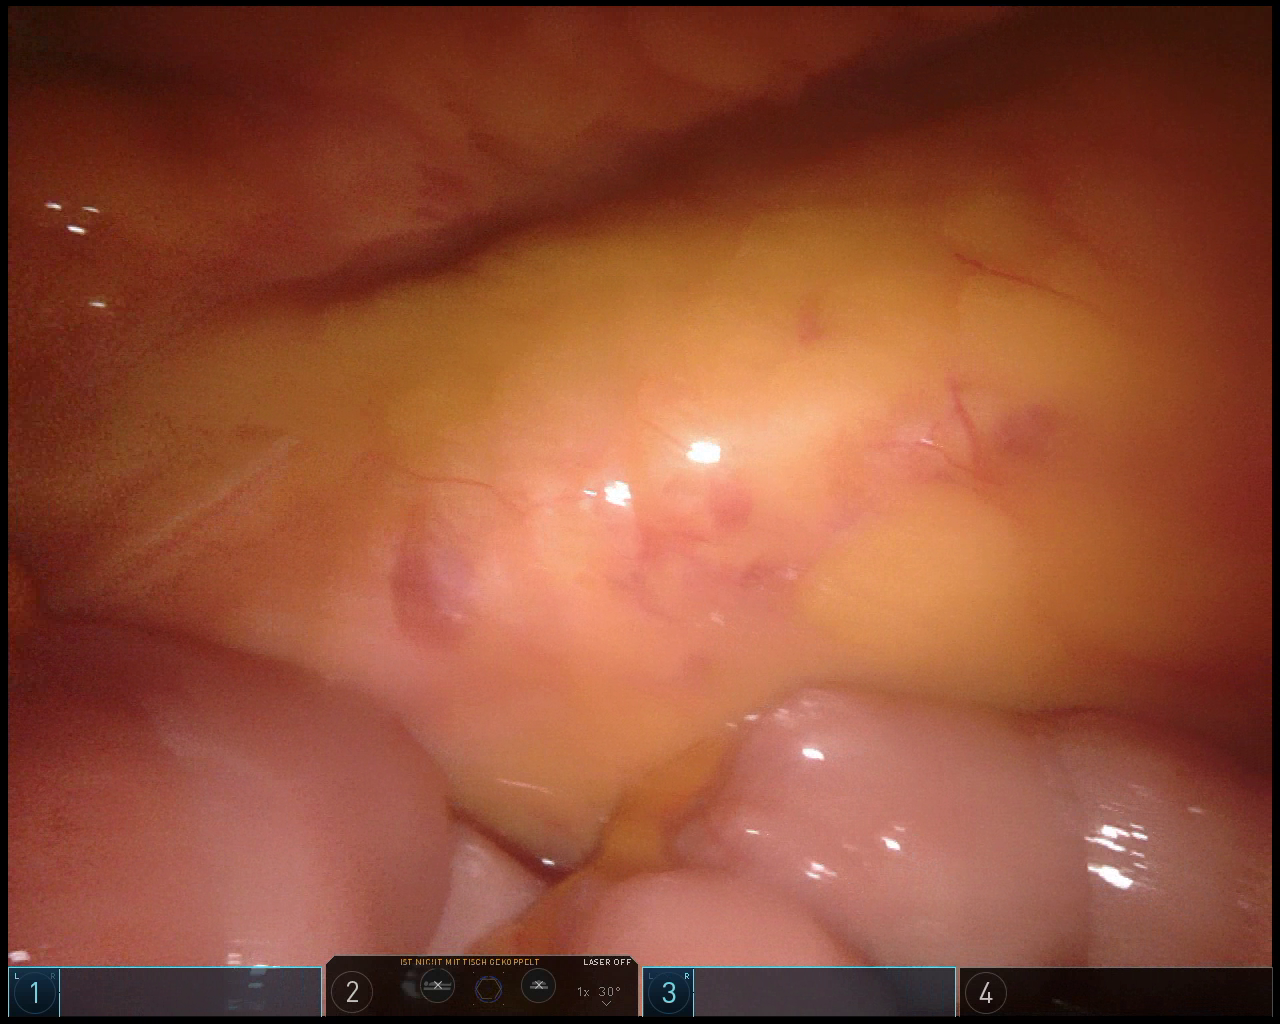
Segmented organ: small_intestine
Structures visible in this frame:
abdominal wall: no
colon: yes
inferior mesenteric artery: no
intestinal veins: no
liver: no
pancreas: no
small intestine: yes
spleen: no
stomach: no
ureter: no
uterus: no
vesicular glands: no